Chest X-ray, AP view. Patient: 39 years old, sex M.
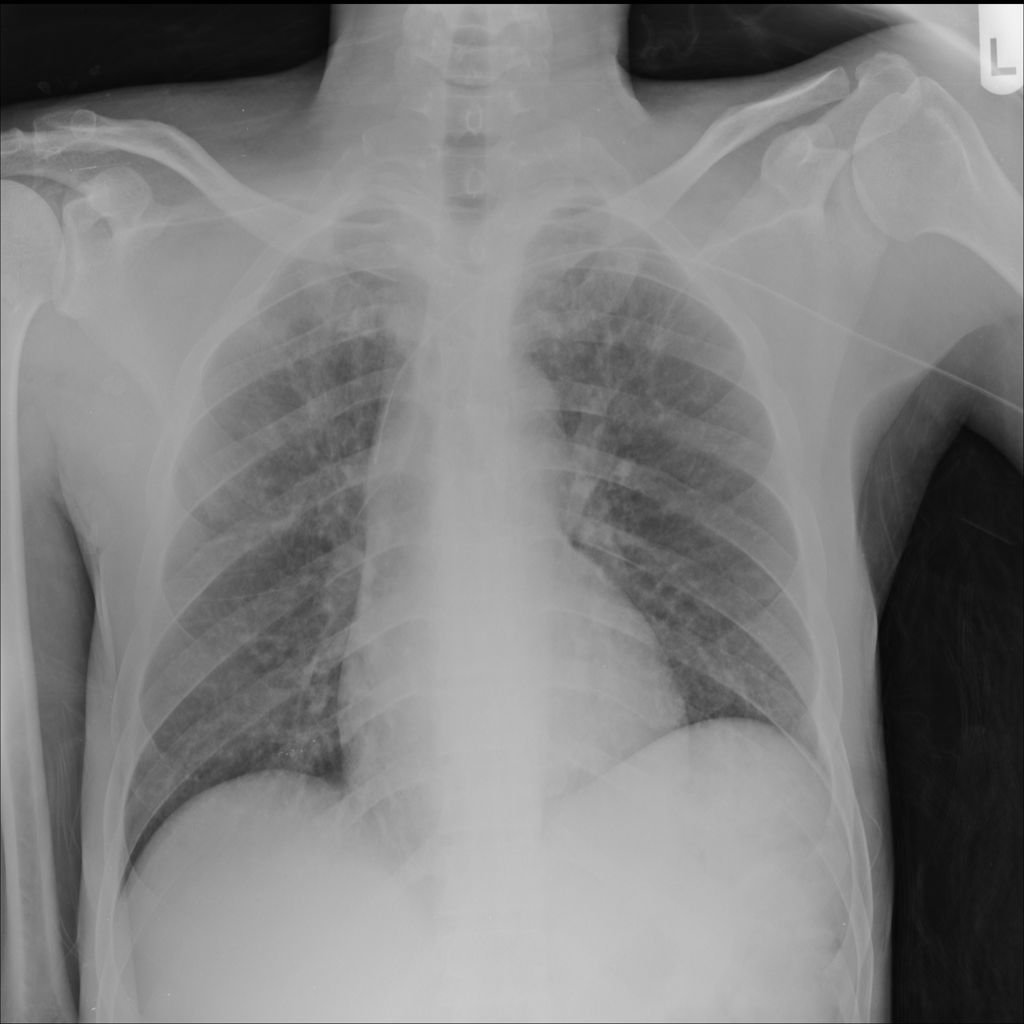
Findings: Nodule